Question: I have to achive something like this:

I have decided to use ol with background images.
Here is my html and css:
//html
'''
<ol>
<li class="step1">
<p>Text Text TextTextTextTextText TextTextTextTextTextText
TextTextTextTextTextTextTextText TextTextTextTextTextTextText </p>
</li>
<li class="step2">
<p>Text Text TextTextTextTextText TextTextTextTextTextText
TextTextTextTextTextTextTextText TextTextTextTextTextTextText </p>
</li>
<li class="step3">
<p>Text Text TextTextTextTextText TextTextTextTextTextText
TextTextTextTextTextTextTextText TextTextTextTextTextTextText </p>
</li>
</ol>
'''
//CSS
'''
ol {
list-style-position: inside;
list-style: none;
font-size: 25px;
}
ol li {
background-image: url(../images/poga_zala_fons.png), url(../images/Nr1.png);
background-position: -5px 0, -5px 0;
background-repeat: no-repeat;
padding-left: 7px;
}
ol li.step1 p {
background-color: #99cc33;
margin-left: 10px;
z-index: -1;
}
ol li.step2 p {
background-color: #ffff99;
}
ol li.step3 p {
background-color: #ffcc00;
}
ol li p {
font-size: 12px;
}
'''
<URL>
1) There are many problems, but the first one is that I cannot get background image of ol to be over background image of paragraph background.
2) Second, I am not sure that the idea to use ol/li was the best, Maybe there are some other nice suggestions how to achive the think in image better? Please, give me some clues, I am not asking the exact sollution.
I am php programmer, but new to creating design to CSS.
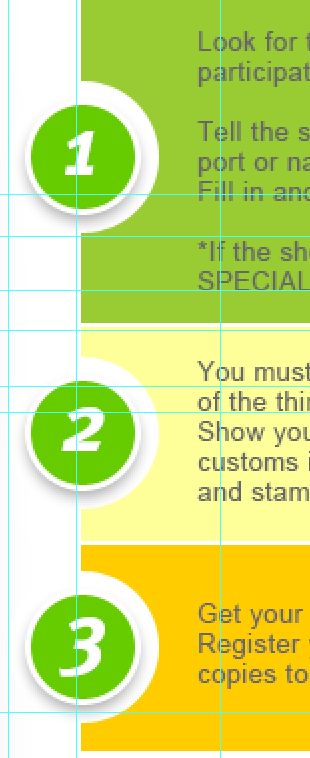
Answer: There are many possible solutions... if you want to keep list (because of 'semantic'), here is one:
<URL>
HTML:
'''
<ul id="list">
<li class="step1">
<div class='bgr'>
<p class='txt'>
Look for the CITYrefund.eu logo when doing your shopping- this is the sign that particular shop participate in CITYrefund Tax Free service system*. Tell the shop assistant that you want to use CITYrefund Tax Free system and show your passport or national ID card. The shop assistant will give you the SPECIAL TYPE OF FORM. Fill in and sign the customer sections of the form in the presence of the shop assistant. *If the shop isn't yet registered in CITYrefund Tax Free service system, you can always use our SPECIAL TYPE OF FORM "B" in almost any shop in Riga.
</p>
</div>
</li>
<li class="step2">
<p>You must export the goods (that is, take them out of the EU with you) by the last day of the third month after the one in which you buy them. Show your goods, till receipts and SPECIAL TYPE OF FORMS to a Latvian customs officer or to customs in the last EU country you visit. You must get your SPECIAL TYPE OF FORM checked and stamped by a customs officer.</p>
</li>
<li class="step3">
<p>Get your VAT refund by CITYrefund.eu according to your choosed options. Register your SPECIAL TYPE OF FORMS and till receipts online and then mail the original copies to our office address: CITYrefund Latvia SIA, Pakalninu iela 4, Tiraine, Latvia.</p>
</li>
</ul>
'''
CSS:
'''
#list {
list-style-type:none;
width:680px;
}
.step1 {
background-image:url(number.jpg);
background-repeat:no-repeat;
height:319px;
/*width:? */
margin:0;
padding:0;
z-index:99;
position:relative;
}
.step1 .bgr {
position:absolute;
top:0;
padding:0;
margin:0;
left:166px;
background-color:#99cc33;
height:100%;
/*width:?*/
}
.step1 .txt {
padding:20px;
margin-top:30px;
}
'''
of course, you will have to tweak sizes, margins, paddings, but i hope that you get idea...